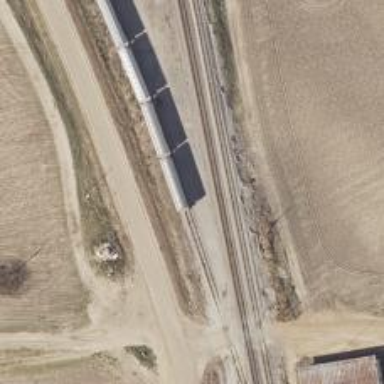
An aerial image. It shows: Railway siding with rails.